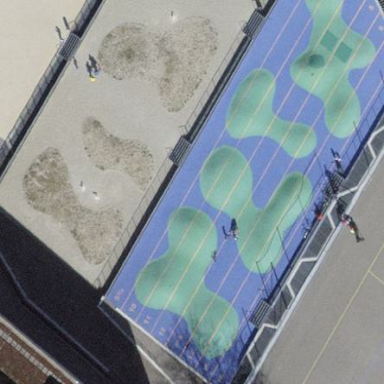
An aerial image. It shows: Playground area for leisure land.